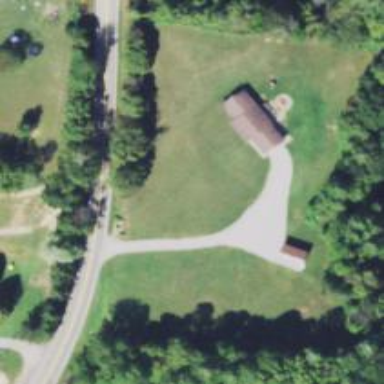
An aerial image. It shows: Driveway.